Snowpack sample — Loveland Pass, Silver Plume, Colorado, USA (2/11/26, 12:00 PM MST)
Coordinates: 39.663, -105.886
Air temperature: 35 °F
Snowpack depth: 82 cm
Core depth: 10 cm
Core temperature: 15.8 °F
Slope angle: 13°, slope face: 12°
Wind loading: high
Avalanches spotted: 1
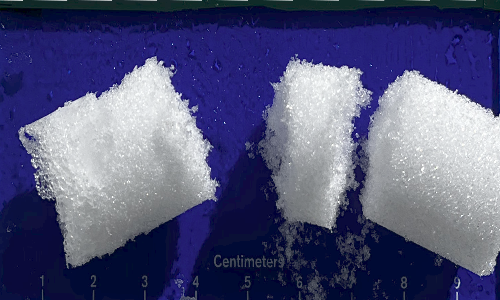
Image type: core
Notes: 1 small avalanche spotted on the north side of the bowl, lots of wind loading